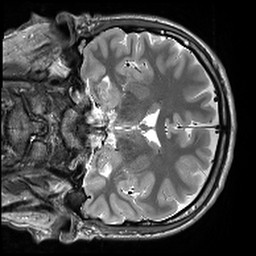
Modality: T2w
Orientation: coronal
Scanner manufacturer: siemens
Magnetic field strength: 3 T
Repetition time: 10.64 s
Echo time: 0.05 s